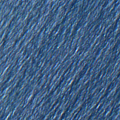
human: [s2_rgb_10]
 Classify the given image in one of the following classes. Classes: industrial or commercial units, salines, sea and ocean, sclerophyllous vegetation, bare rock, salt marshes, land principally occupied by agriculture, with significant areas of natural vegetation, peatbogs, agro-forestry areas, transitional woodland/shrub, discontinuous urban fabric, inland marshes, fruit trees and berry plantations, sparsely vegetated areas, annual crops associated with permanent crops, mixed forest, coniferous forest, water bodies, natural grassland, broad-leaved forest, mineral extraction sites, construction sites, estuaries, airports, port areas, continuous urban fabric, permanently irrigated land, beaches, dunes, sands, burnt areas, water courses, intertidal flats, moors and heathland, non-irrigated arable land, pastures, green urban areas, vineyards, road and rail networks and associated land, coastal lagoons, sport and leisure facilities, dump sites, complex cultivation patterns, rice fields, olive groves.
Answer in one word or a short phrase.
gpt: sea and ocean